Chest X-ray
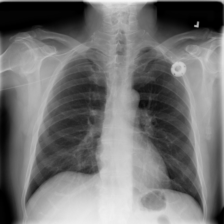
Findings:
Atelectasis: negative
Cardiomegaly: negative
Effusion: negative
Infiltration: negative
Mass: negative
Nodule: negative
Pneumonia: negative
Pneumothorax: negative
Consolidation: negative
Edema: negative
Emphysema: negative
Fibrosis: negative
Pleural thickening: negative
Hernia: negative